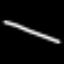
Label: line